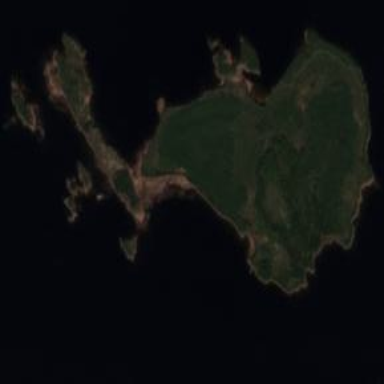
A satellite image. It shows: Island covered with woodland.